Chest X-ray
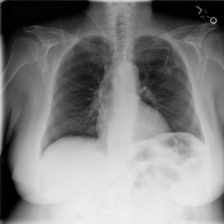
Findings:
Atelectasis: negative
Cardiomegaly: negative
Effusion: negative
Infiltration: negative
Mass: negative
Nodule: negative
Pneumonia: negative
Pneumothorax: negative
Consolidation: negative
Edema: negative
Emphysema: negative
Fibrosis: negative
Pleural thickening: negative
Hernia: negative